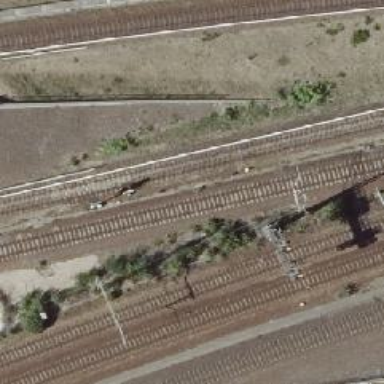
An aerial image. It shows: Electrified rail tunnel.